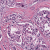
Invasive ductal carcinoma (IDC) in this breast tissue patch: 1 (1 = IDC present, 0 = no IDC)